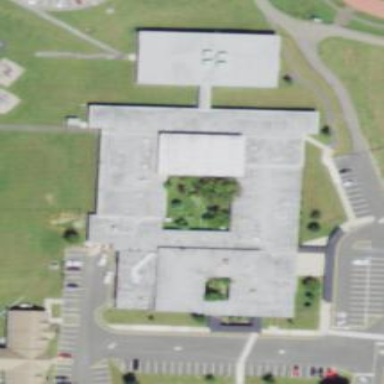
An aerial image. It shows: School building.